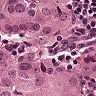
Metastatic tissue present: yes